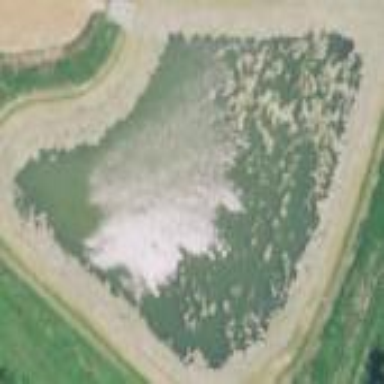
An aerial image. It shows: Retention basin used for land drainage purposes.